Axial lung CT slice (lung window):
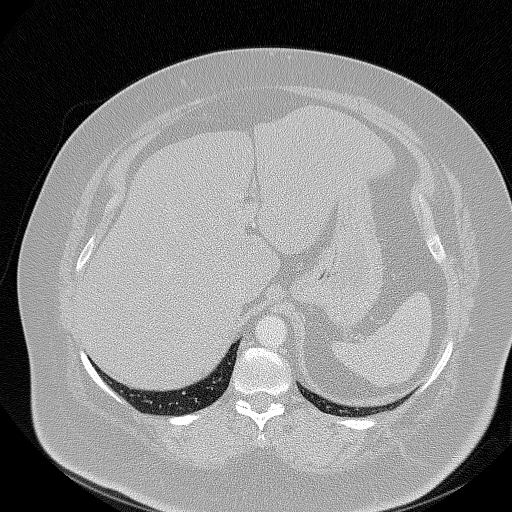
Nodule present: no